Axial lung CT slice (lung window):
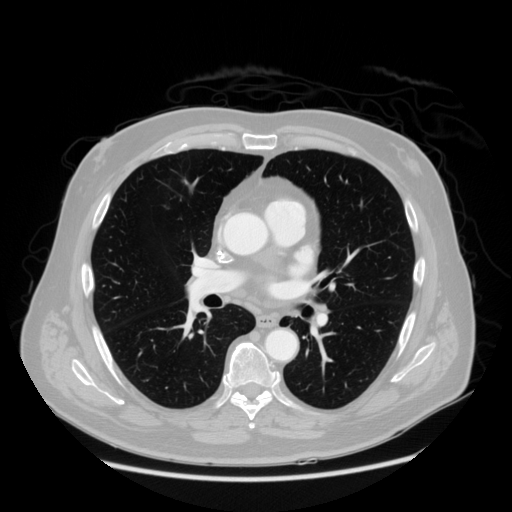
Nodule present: no